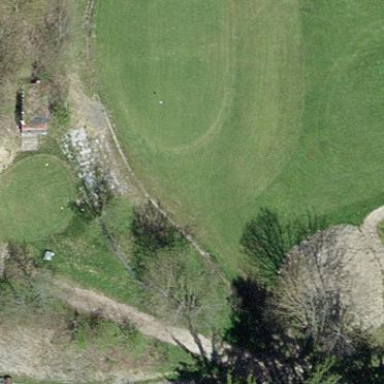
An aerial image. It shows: Golf green with grass surface.